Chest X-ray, AP view. Patient: 51 years old, sex F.
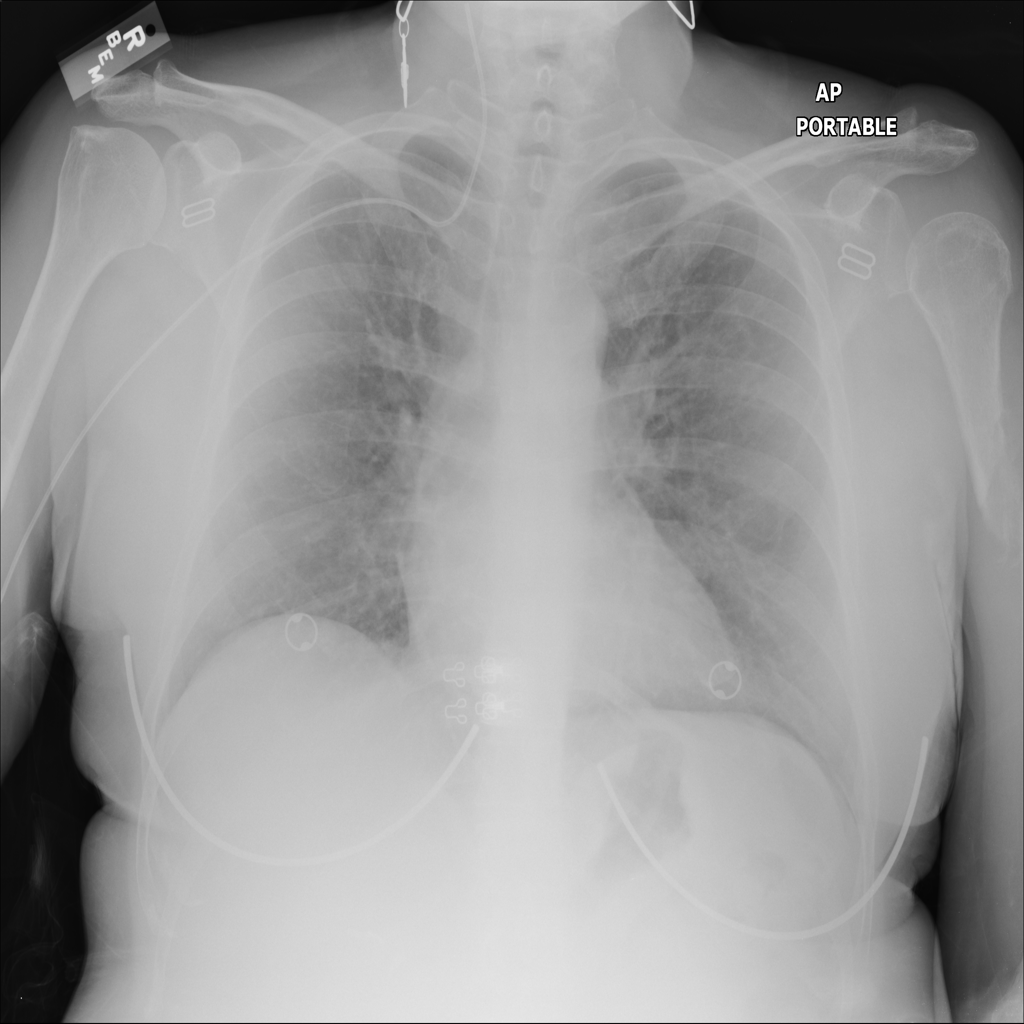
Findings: No Finding